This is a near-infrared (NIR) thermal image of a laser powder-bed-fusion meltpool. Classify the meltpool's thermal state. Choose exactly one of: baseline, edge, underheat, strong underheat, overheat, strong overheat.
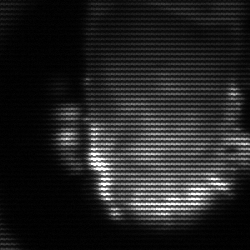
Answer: baseline